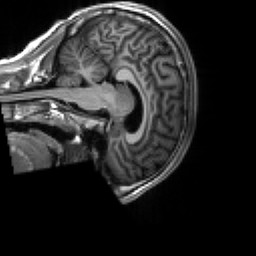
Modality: T1w
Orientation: sagittal
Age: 19
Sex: male
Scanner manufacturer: siemens
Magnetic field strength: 3 T
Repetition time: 2.3 s
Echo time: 0.00267 s